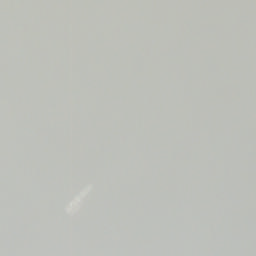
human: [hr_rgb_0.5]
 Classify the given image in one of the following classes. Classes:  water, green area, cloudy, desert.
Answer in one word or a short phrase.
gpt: cloudy